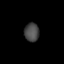
Tissue: lung
Cell type: Fibroblasts
Senescence score: 0.5675
Nuclear area (px): 271
Mean DAPI intensity: 70.649